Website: apple
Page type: billing-address
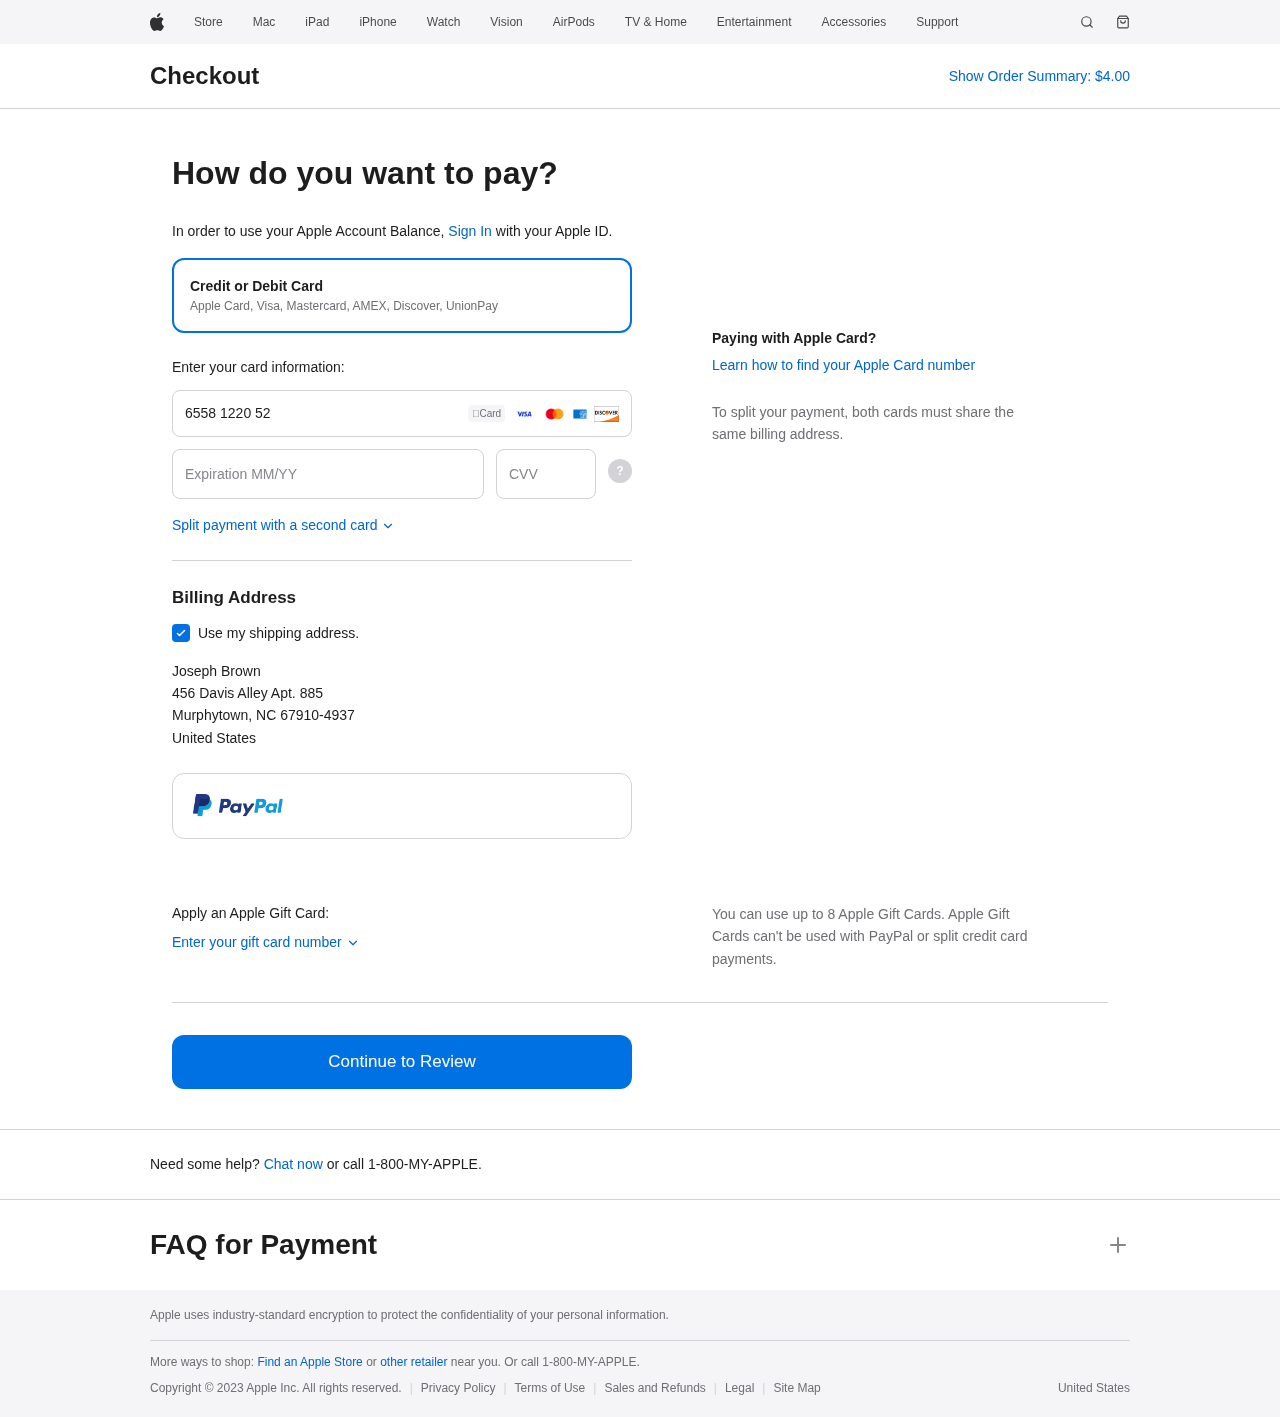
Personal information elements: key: PII_CARD_CVV
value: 263
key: PII_CARD_EXPIRY
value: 10/29
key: PII_CARD_NUMBER
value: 6558 1220 5225 8758
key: PII_CITY
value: Murphytown
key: PII_COUNTRY
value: United States
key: PII_FULLNAME
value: Joseph Brown
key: PII_POSTCODE_FULL
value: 67910-4937
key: PII_STATE_ABBR
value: NC
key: PII_STREET
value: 456 Davis Alley Apt. 885
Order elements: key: ORDER_TOTAL
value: $4.00